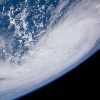
Label: cloud